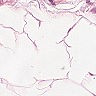
Metastatic tissue present: no